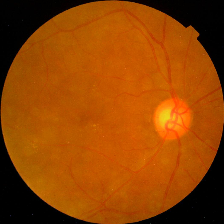
Diabetic retinopathy grade: No DR